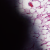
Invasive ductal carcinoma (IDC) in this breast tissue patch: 0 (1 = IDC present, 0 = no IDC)